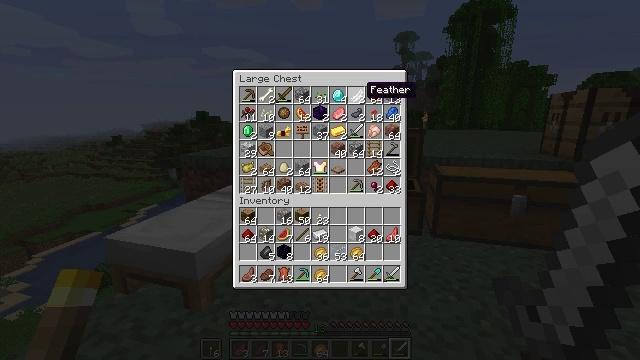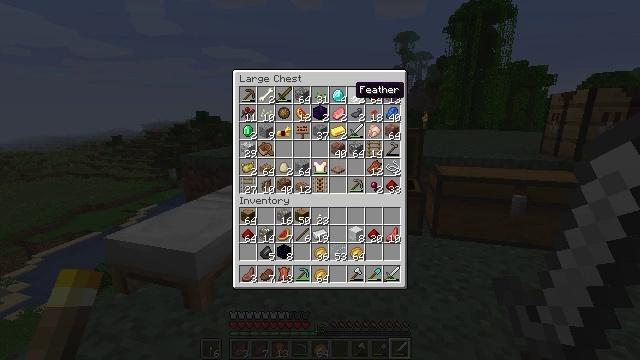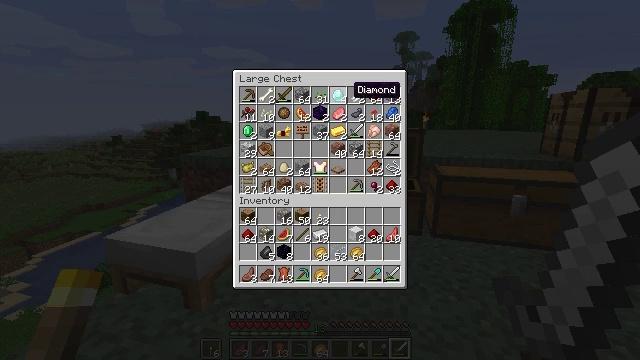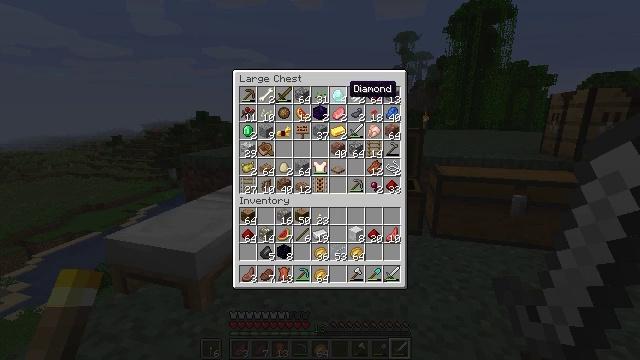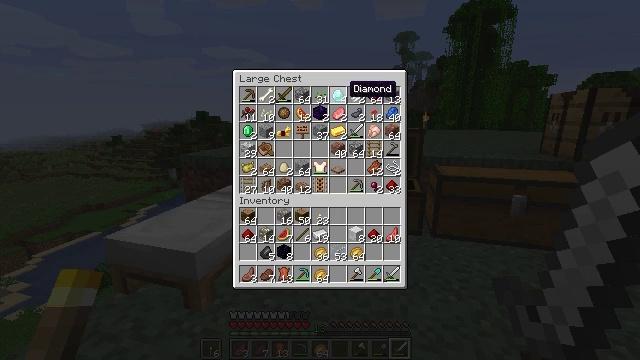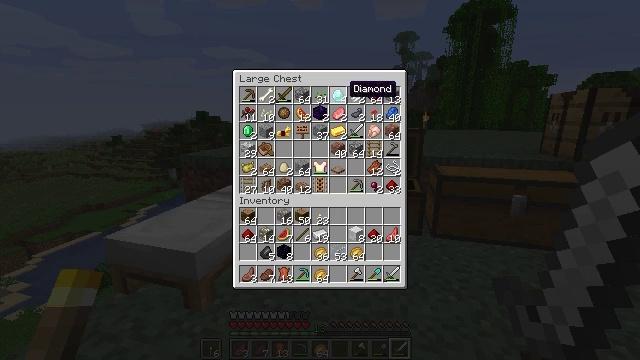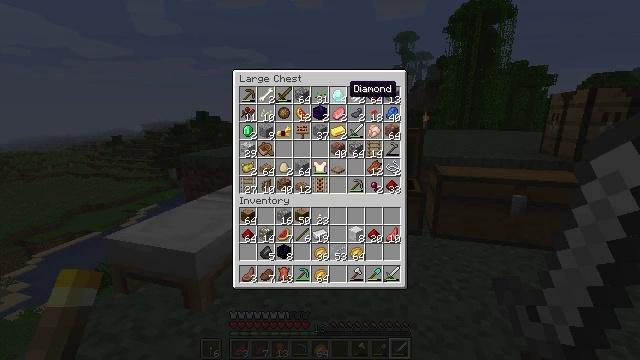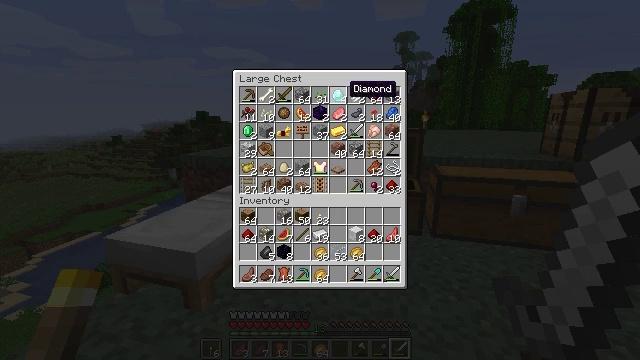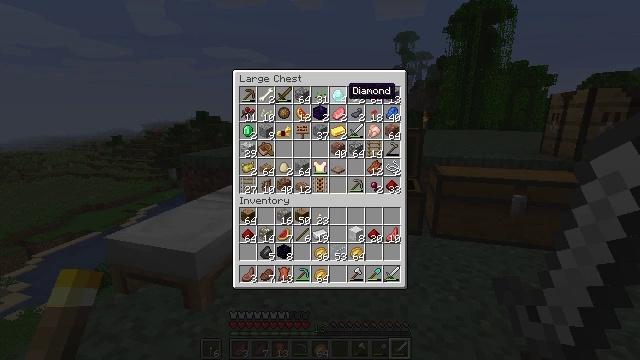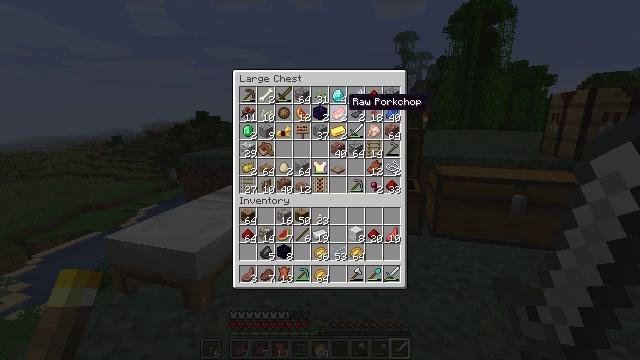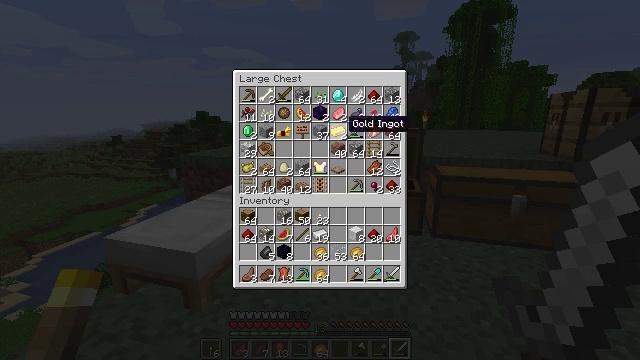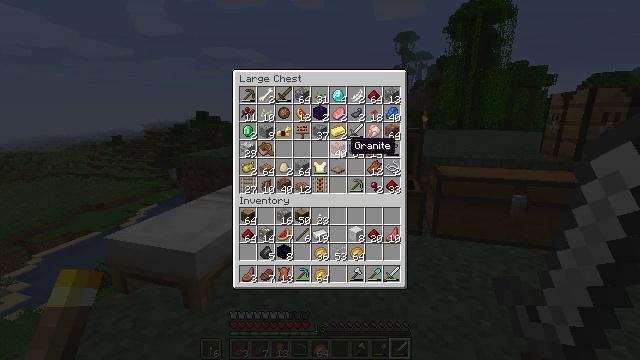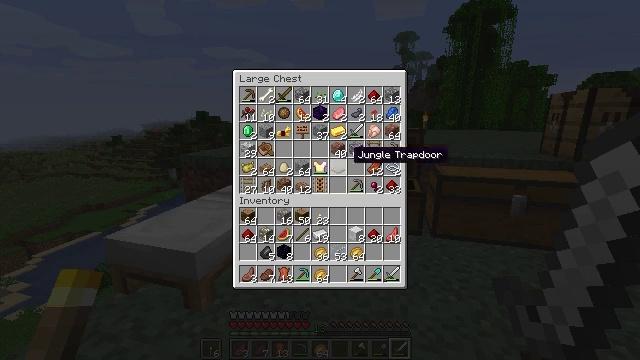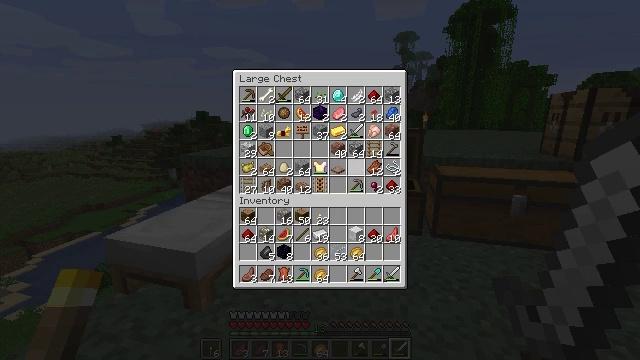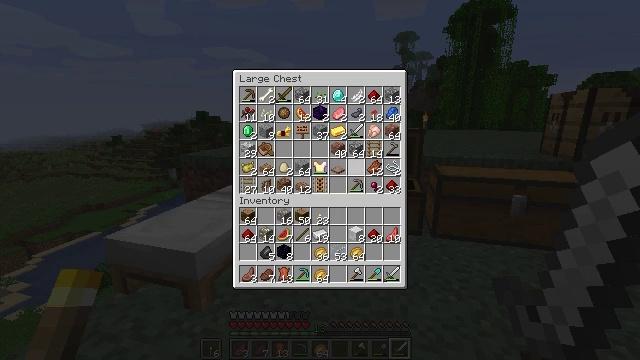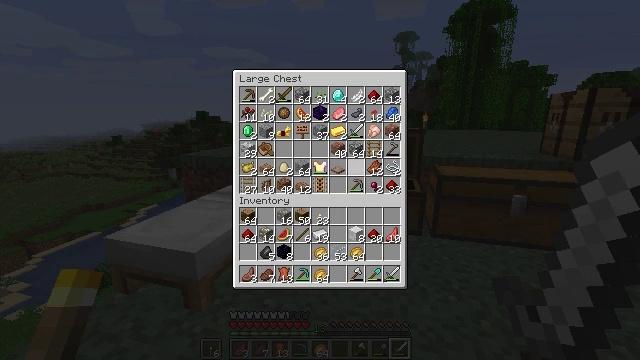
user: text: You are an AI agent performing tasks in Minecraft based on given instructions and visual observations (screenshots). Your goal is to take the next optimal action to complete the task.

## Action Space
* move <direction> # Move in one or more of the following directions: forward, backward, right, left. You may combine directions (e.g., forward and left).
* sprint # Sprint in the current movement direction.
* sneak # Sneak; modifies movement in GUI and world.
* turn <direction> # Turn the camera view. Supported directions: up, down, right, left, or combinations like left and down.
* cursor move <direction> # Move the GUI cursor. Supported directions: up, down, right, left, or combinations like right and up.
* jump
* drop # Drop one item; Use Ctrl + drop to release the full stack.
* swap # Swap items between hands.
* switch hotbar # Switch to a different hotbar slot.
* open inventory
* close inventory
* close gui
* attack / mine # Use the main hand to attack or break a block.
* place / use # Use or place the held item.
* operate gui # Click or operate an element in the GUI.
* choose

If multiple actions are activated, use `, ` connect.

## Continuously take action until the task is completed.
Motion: motion action
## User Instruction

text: Attack the melon to collect it.
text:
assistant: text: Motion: cursor move left
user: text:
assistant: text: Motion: no_op
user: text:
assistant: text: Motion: no_op
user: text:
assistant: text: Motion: no_op
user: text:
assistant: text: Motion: no_op
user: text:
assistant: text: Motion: no_op
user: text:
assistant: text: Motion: no_op
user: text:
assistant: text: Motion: no_op
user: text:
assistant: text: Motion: cursor move down
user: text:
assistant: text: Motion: cursor move down
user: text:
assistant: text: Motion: cursor move down
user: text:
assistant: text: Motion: cursor move down
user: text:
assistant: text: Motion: no_op
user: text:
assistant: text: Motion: no_op
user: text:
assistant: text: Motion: no_op
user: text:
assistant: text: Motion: cursor move down
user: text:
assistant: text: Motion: cursor move down
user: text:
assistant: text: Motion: no_op
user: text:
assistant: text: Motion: no_op
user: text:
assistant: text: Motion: no_op
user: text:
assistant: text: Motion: no_op
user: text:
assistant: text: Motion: cursor move up
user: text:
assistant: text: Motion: no_op
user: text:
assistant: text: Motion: no_op
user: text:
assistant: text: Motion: no_op
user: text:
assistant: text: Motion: no_op
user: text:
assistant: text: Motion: no_op
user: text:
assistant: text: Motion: no_op
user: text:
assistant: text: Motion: no_op
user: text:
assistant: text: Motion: no_op